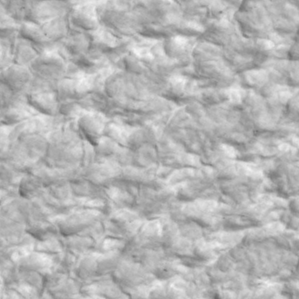
Label: non_frost